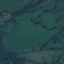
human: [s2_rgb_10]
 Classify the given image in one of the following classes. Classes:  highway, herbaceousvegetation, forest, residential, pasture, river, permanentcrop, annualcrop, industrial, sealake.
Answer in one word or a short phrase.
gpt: Pasture